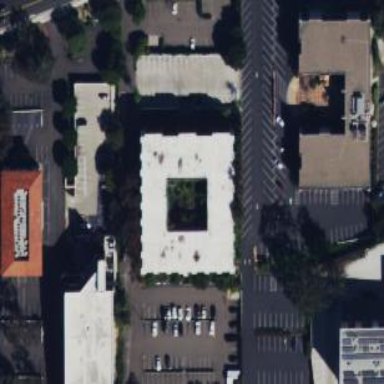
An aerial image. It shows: Office building.